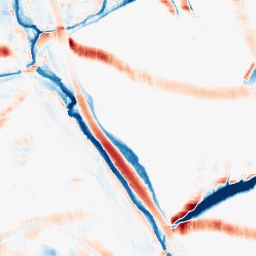
Category: morphological
Decomposition family: morphological_rect
Decomposition parameters: operation: average
width: 20
height: 20
Upsampling method: quadratic
Upsampling parameters: scale: 2
Upsampling scale: 2